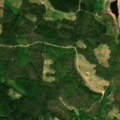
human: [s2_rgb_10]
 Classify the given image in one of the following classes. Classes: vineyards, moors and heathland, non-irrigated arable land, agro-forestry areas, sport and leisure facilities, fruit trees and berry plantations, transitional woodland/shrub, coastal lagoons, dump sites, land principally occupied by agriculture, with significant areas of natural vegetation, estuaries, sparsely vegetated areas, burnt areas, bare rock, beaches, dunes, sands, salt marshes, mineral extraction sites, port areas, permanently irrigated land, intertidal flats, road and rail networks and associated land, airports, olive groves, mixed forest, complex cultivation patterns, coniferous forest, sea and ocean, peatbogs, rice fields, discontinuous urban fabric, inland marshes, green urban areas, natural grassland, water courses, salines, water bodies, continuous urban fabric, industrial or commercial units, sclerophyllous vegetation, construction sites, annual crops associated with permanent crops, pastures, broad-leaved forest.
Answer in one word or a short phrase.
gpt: coniferous forest, mixed forest, transitional woodland/shrub